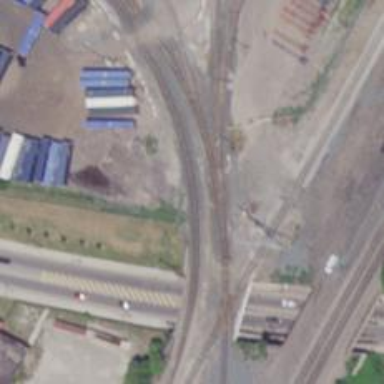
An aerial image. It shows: Railway track.